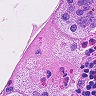
Metastatic tissue present: no